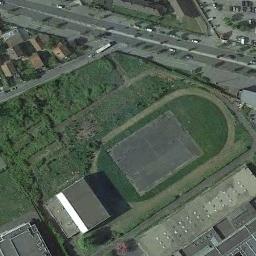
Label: ground_track_field